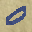
Label: 0